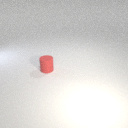
small red rubber cylinder